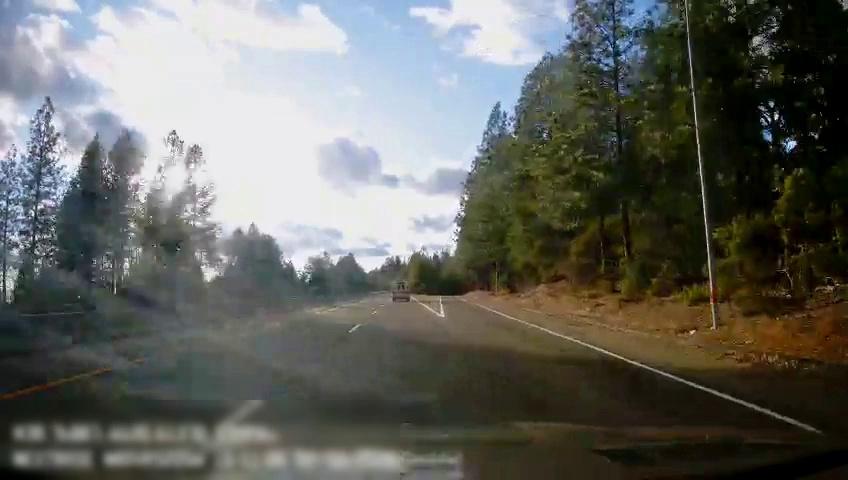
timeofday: Day
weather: Sunny
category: Drivable Space
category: Vehicles | Van
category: Lanes | Alternate Lane
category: Lanes | Current Lane
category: Lanes | Current Lane
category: Lanes | Alternate Lane
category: Lanes | Alternate Lane